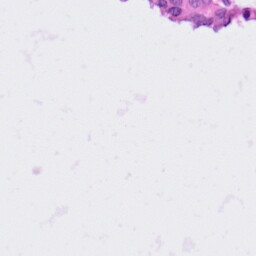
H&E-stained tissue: Ovarian